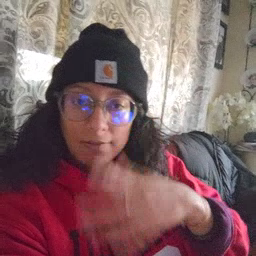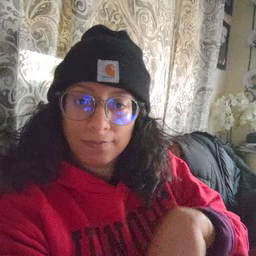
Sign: face